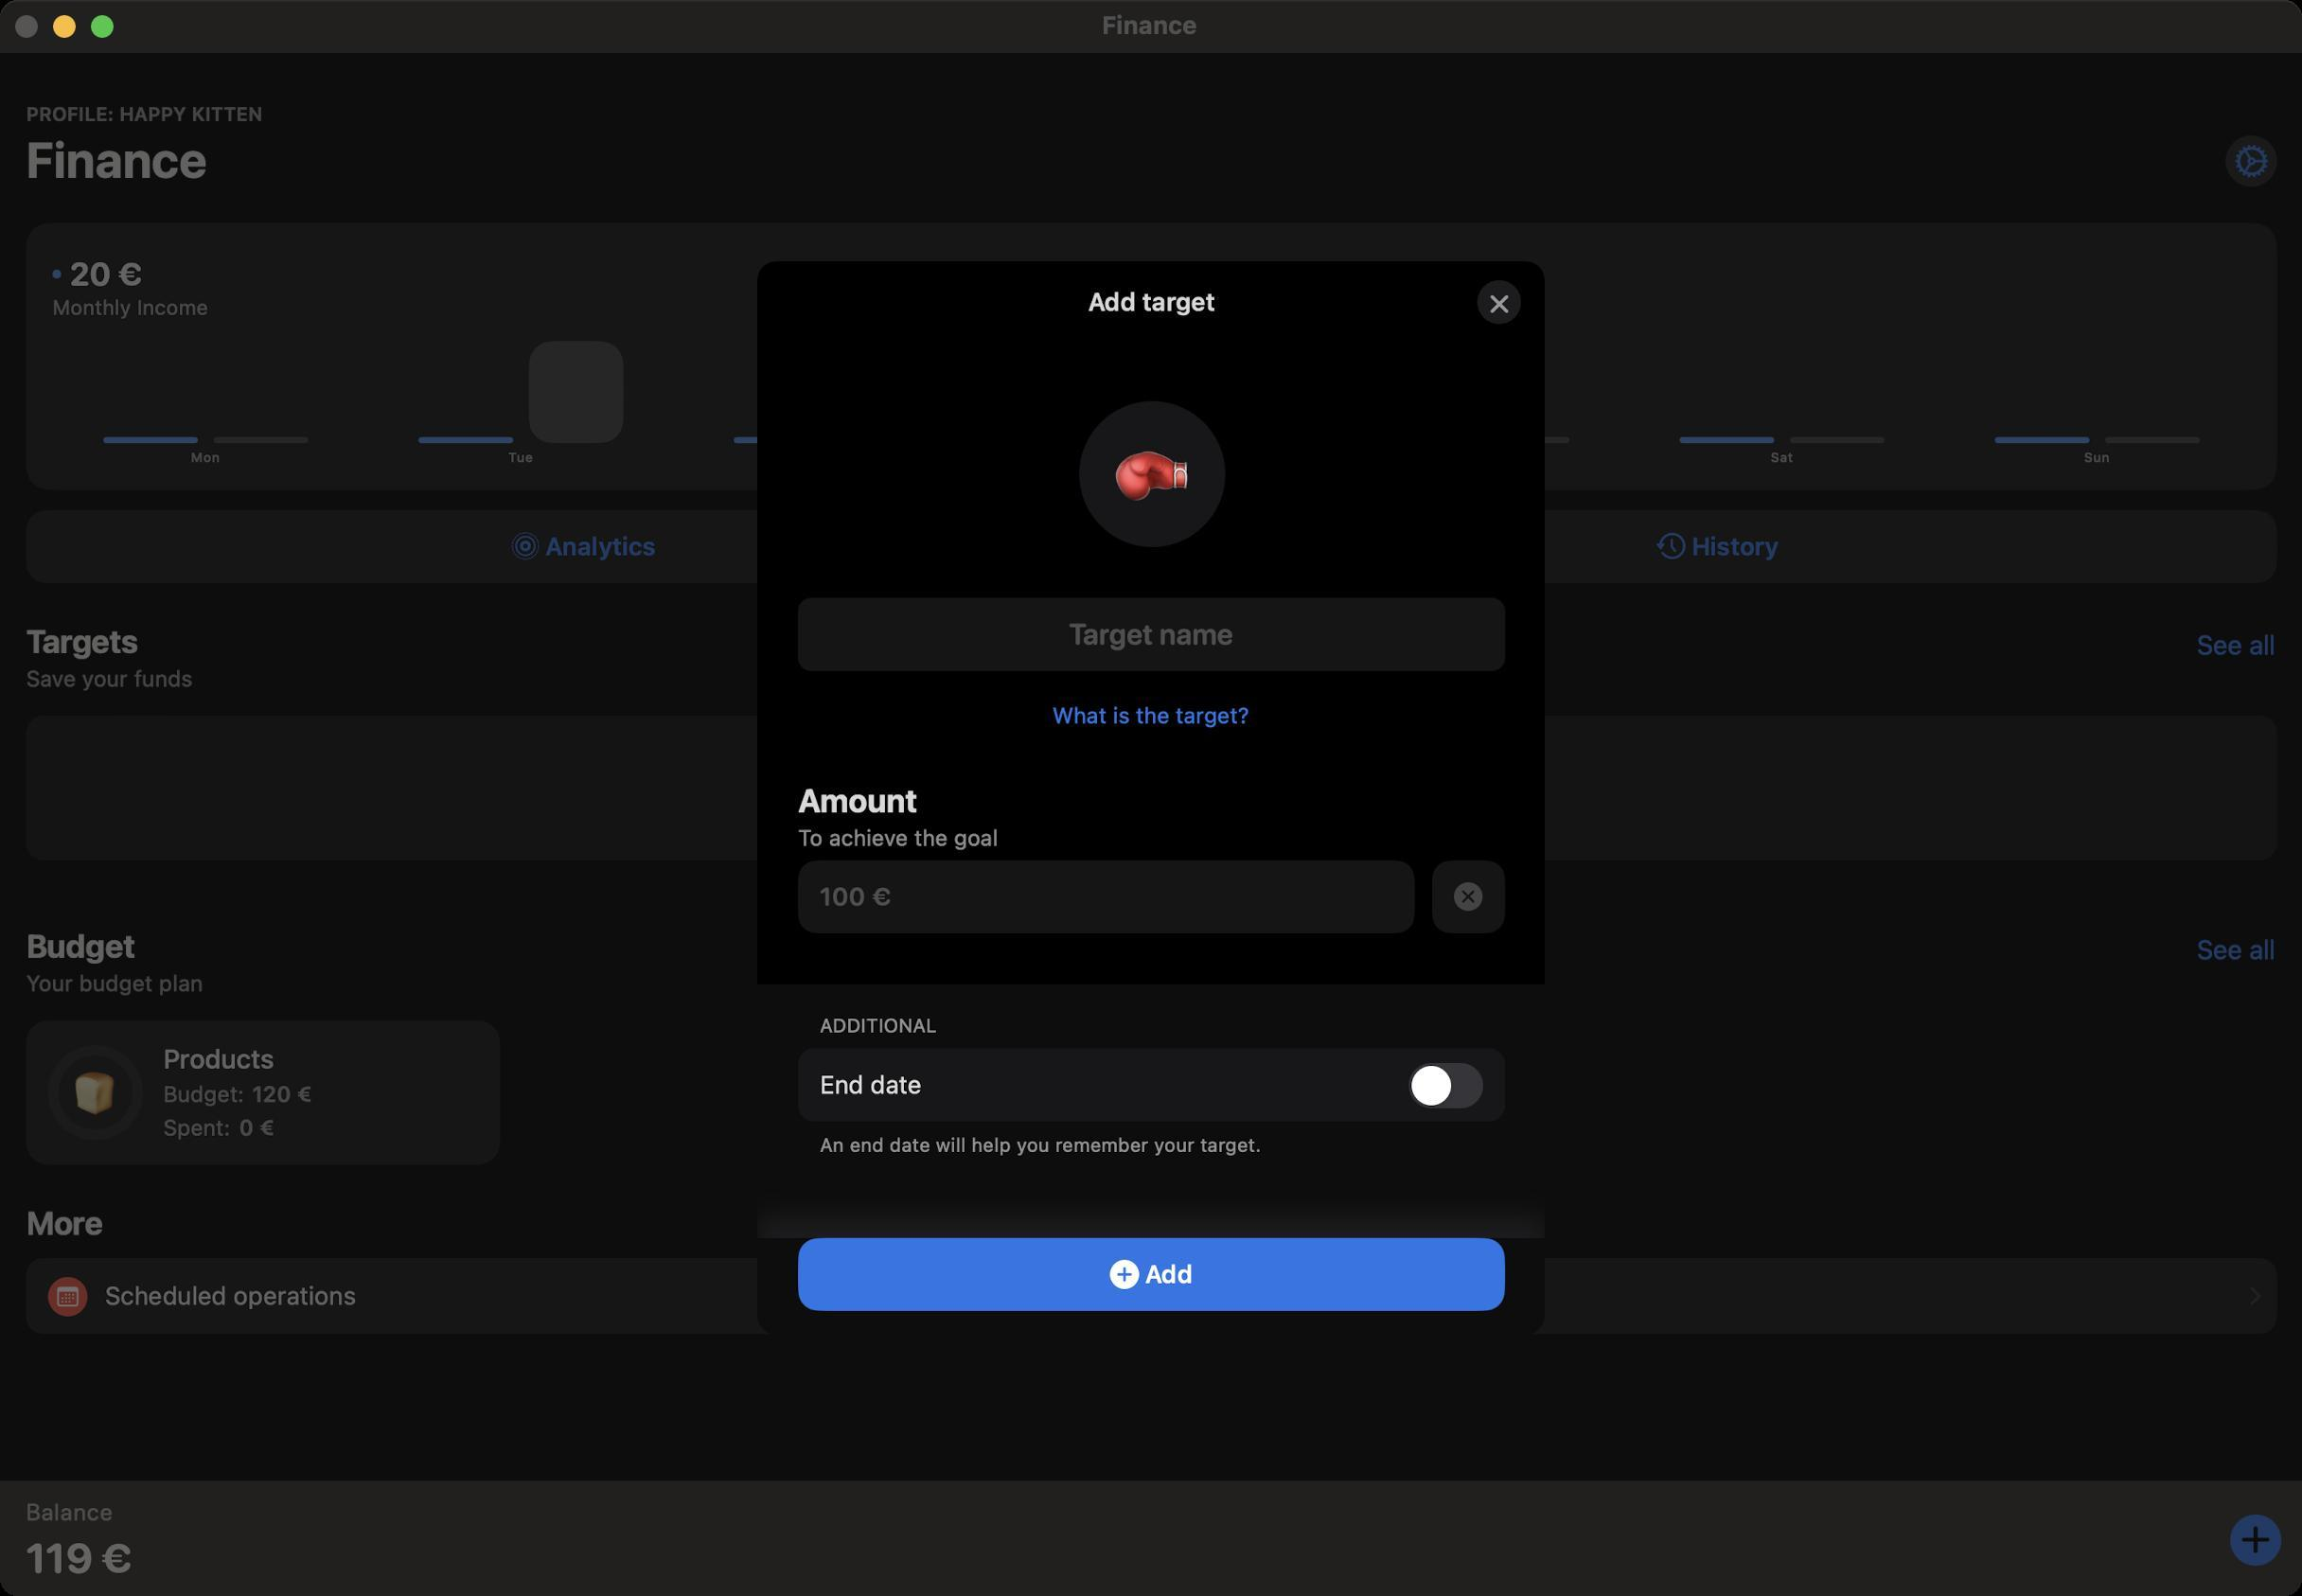
Accessibility tree:
{"name": "Finance", "role": "AXWindow", "description": null, "role_description": "standard window", "value": null, "position": "294.00;94.00", "size": "1216;843", "children": [{"name": null, "role": "AXGroup", "description": null, "role_description": "group", "value": null, "position": "0.00;0.00", "size": "1216;843", "children": [{"name": null, "role": "AXGroup", "description": null, "role_description": "group", "value": null, "position": "0.00;0.00", "size": "1217;843", "children": []}]}, {"name": null, "role": "AXButton", "description": null, "role_description": "close button", "value": null, "position": "7.00;6.00", "size": "14;16", "children": []}, {"name": null, "role": "AXButton", "description": null, "role_description": "zoom button", "value": null, "position": "47.00;6.00", "size": "14;16", "children": [{"name": null, "role": "AXGroup", "description": null, "role_description": "group", "value": null, "position": "47.00;6.00", "size": "14;16", "children": [{"name": null, "role": "AXGroup", "description": null, "role_description": "group", "value": null, "position": "47.00;6.00", "size": "14;16", "children": []}]}]}, {"name": null, "role": "AXButton", "description": null, "role_description": "minimize button", "value": null, "position": "27.00;6.00", "size": "14;16", "children": []}, {"name": null, "role": "AXStaticText", "description": null, "role_description": "text", "value": "Finance", "position": "580.00;5.00", "size": "55;16", "children": []}, {"name": null, "role": "AXSheet", "description": null, "role_description": "sheet", "value": null, "position": "400.00;138.00", "size": "416;567", "children": [{"name": null, "role": "AXGroup", "description": null, "role_description": "group", "value": null, "position": "400.00;138.00", "size": "416;567", "children": [{"name": null, "role": "AXGroup", "description": null, "role_description": "group", "value": null, "position": "400.00;138.00", "size": "417;567", "children": [{"name": null, "role": "AXGroup", "description": null, "role_description": "Nav bar", "value": null, "position": "400.00;138.00", "size": "417;43", "children": [{"name": null, "role": "AXHeading", "description": "Add target", "role_description": "heading", "value": null, "position": "574.79;151.86", "size": "67;16", "children": []}, {"name": null, "role": "AXButton", "description": "close", "role_description": "button", "value": null, "position": "774.22;142.62", "size": "33;34", "children": []}]}, {"name": null, "role": "AXGroup", "description": null, "role_description": "group", "value": null, "position": "400.00;138.00", "size": "417;567", "children": [{"name": null, "role": "AXGroup", "description": null, "role_description": "group", "value": null, "position": "400.00;138.00", "size": "417;567", "children": [{"name": null, "role": "AXStaticText", "description": "🥊", "role_description": "text", "value": null, "position": "570.17;211.92", "size": "77;77", "children": []}, {"name": null, "role": "AXTextField", "description": null, "role_description": "text field", "value": "", "position": "421.56;315.87", "size": "373;38", "children": []}, {"name": null, "role": "AXButton", "description": "What is the target?", "role_description": "button", "value": null, "position": "415.40;365.92", "size": "386;24", "children": []}, {"name": null, "role": "AXGroup", "description": null, "role_description": "group", "value": null, "position": "421.56;412.89", "size": "373;37", "children": [{"name": null, "role": "AXGroup", "description": null, "role_description": "group", "value": null, "position": "421.56;412.89", "size": "373;20", "children": [{"name": null, "role": "AXStaticText", "description": "Amount", "role_description": "text", "value": null, "position": "421.56;412.89", "size": "373;20", "children": []}]}, {"name": null, "role": "AXStaticText", "description": "To achieve the goal", "role_description": "text", "value": null, "position": "421.56;435.22", "size": "373;15", "children": []}]}, {"name": null, "role": "AXTextField", "description": null, "role_description": "text field", "value": "", "position": "421.56;454.47", "size": "326;38", "children": []}, {"name": null, "role": "AXButton", "description": "clearField", "role_description": "button", "value": null, "position": "756.51;454.47", "size": "38;38", "children": []}, {"name": null, "role": "AXStaticText", "description": "ADDITIONAL", "role_description": "text", "value": null, "position": "433.11;535.32", "size": "350;12", "children": []}, {"name": null, "role": "AXStaticText", "description": "End date", "role_description": "text", "value": null, "position": "433.11;565.35", "size": "54;15", "children": []}, {"name": null, "role": "AXCheckBox", "description": null, "role_description": "checkbox", "value": "0", "position": "744.19;561.50", "size": "39;24", "children": []}, {"name": null, "role": "AXGroup", "description": null, "role_description": "group", "value": null, "position": "433.11;592.30", "size": "350;166", "children": [{"name": null, "role": "AXSlider", "description": null, "role_description": "slider", "value": 5010.0, "position": "503.95;563.42", "size": "42;224", "children": []}, {"name": null, "role": "AXSlider", "description": null, "role_description": "slider", "value": 4987.0, "position": "549.38;563.42", "size": "102;224", "children": []}, {"name": null, "role": "AXSlider", "description": null, "role_description": "slider", "value": 2023.0, "position": "655.64;563.42", "size": "58;224", "children": []}]}, {"name": null, "role": "AXStaticText", "description": "An end date will help you remember your target.", "role_description": "text", "value": null, "position": "433.11;598.46", "size": "350;12", "children": []}, {"name": null, "role": "AXButton", "description": "Add", "role_description": "button", "value": null, "position": "421.56;653.90", "size": "373;38", "children": []}]}]}]}]}]}, {"name": "Finance", "role": "AXWindow", "description": null, "role_description": "standard window", "value": null, "position": "294.00;94.00", "size": "1216;843", "children": [{"name": null, "role": "AXGroup", "description": null, "role_description": "group", "value": null, "position": "0.00;0.00", "size": "1216;843", "children": [{"name": null, "role": "AXGroup", "description": null, "role_description": "group", "value": null, "position": "0.00;0.00", "size": "1217;843", "children": []}]}, {"name": null, "role": "AXButton", "description": null, "role_description": "close button", "value": null, "position": "7.00;6.00", "size": "14;16", "children": []}, {"name": null, "role": "AXButton", "description": null, "role_description": "zoom button", "value": null, "position": "47.00;6.00", "size": "14;16", "children": [{"name": null, "role": "AXGroup", "description": null, "role_description": "group", "value": null, "position": "47.00;6.00", "size": "14;16", "children": [{"name": null, "role": "AXGroup", "description": null, "role_description": "group", "value": null, "position": "47.00;6.00", "size": "14;16", "children": []}]}]}, {"name": null, "role": "AXButton", "description": null, "role_description": "minimize button", "value": null, "position": "27.00;6.00", "size": "14;16", "children": []}, {"name": null, "role": "AXStaticText", "description": null, "role_description": "text", "value": "Finance", "position": "580.00;5.00", "size": "55;16", "children": []}, {"name": null, "role": "AXSheet", "description": null, "role_description": "sheet", "value": null, "position": "400.00;138.00", "size": "416;567", "children": [{"name": null, "role": "AXGroup", "description": null, "role_description": "group", "value": null, "position": "400.00;138.00", "size": "416;567", "children": [{"name": null, "role": "AXGroup", "description": null, "role_description": "group", "value": null, "position": "400.00;138.00", "size": "417;567", "children": [{"name": null, "role": "AXGroup", "description": null, "role_description": "Nav bar", "value": null, "position": "400.00;138.00", "size": "417;43", "children": [{"name": null, "role": "AXHeading", "description": "Add target", "role_description": "heading", "value": null, "position": "574.79;151.86", "size": "67;16", "children": []}, {"name": null, "role": "AXButton", "description": "close", "role_description": "button", "value": null, "position": "774.22;142.62", "size": "33;34", "children": []}]}, {"name": null, "role": "AXGroup", "description": null, "role_description": "group", "value": null, "position": "400.00;138.00", "size": "417;567", "children": [{"name": null, "role": "AXGroup", "description": null, "role_description": "group", "value": null, "position": "400.00;138.00", "size": "417;567", "children": [{"name": null, "role": "AXStaticText", "description": "🥊", "role_description": "text", "value": null, "position": "570.17;211.92", "size": "77;77", "children": []}, {"name": null, "role": "AXTextField", "description": null, "role_description": "text field", "value": "", "position": "421.56;315.87", "size": "373;38", "children": []}, {"name": null, "role": "AXButton", "description": "What is the target?", "role_description": "button", "value": null, "position": "415.40;365.92", "size": "386;24", "children": []}, {"name": null, "role": "AXGroup", "description": null, "role_description": "group", "value": null, "position": "421.56;412.89", "size": "373;37", "children": [{"name": null, "role": "AXGroup", "description": null, "role_description": "group", "value": null, "position": "421.56;412.89", "size": "373;20", "children": [{"name": null, "role": "AXStaticText", "description": "Amount", "role_description": "text", "value": null, "position": "421.56;412.89", "size": "373;20", "children": []}]}, {"name": null, "role": "AXStaticText", "description": "To achieve the goal", "role_description": "text", "value": null, "position": "421.56;435.22", "size": "373;15", "children": []}]}, {"name": null, "role": "AXTextField", "description": null, "role_description": "text field", "value": "", "position": "421.56;454.47", "size": "326;38", "children": []}, {"name": null, "role": "AXButton", "description": "clearField", "role_description": "button", "value": null, "position": "756.51;454.47", "size": "38;38", "children": []}, {"name": null, "role": "AXStaticText", "description": "ADDITIONAL", "role_description": "text", "value": null, "position": "433.11;535.32", "size": "350;12", "children": []}, {"name": null, "role": "AXStaticText", "description": "End date", "role_description": "text", "value": null, "position": "433.11;565.35", "size": "54;15", "children": []}, {"name": null, "role": "AXCheckBox", "description": null, "role_description": "checkbox", "value": "0", "position": "744.19;561.50", "size": "39;24", "children": []}, {"name": null, "role": "AXGroup", "description": null, "role_description": "group", "value": null, "position": "433.11;592.30", "size": "350;166", "children": [{"name": null, "role": "AXSlider", "description": null, "role_description": "slider", "value": 5010.0, "position": "503.95;563.42", "size": "42;224", "children": []}, {"name": null, "role": "AXSlider", "description": null, "role_description": "slider", "value": 4987.0, "position": "549.38;563.42", "size": "102;224", "children": []}, {"name": null, "role": "AXSlider", "description": null, "role_description": "slider", "value": 2023.0, "position": "655.64;563.42", "size": "58;224", "children": []}]}, {"name": null, "role": "AXStaticText", "description": "An end date will help you remember your target.", "role_description": "text", "value": null, "position": "433.11;598.46", "size": "350;12", "children": []}, {"name": null, "role": "AXButton", "description": "Add", "role_description": "button", "value": null, "position": "421.56;653.90", "size": "373;38", "children": []}]}]}]}]}]}]}]}